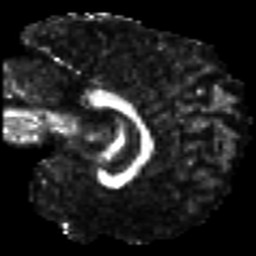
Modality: FA
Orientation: sagittal
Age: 28
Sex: male
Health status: healthy
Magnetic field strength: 3 T
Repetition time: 8.4 s
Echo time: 0.0926 s